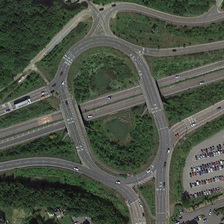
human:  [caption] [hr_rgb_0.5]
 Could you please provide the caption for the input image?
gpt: a parking lot and many green trees are near a viaduct with a circle like a ring runway .

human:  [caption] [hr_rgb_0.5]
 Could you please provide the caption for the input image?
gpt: a parking lot and many green trees are near a viaduct with a circle like a ring runway .

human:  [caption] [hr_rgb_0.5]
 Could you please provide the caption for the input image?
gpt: a parking lot and many green trees are near a viaduct with a circle like a ring runway .

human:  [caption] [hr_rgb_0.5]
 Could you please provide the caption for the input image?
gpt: a parking lot and many green trees are near a viaduct with a circle like a ring runway .

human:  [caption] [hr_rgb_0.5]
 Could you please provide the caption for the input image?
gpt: a parking lot and many green trees are near a viaduct with a circle like a ring runway .